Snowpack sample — Buffalo Mountain, Silverthorne, Colorado, USA (1/25/25, 10:11 AM MST)
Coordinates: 39.6222, -106.1139
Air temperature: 22 °F
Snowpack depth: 110 cm
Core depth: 40 cm
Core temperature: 46.4 °F
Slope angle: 12°, slope face: 102°
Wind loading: high
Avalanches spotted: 0
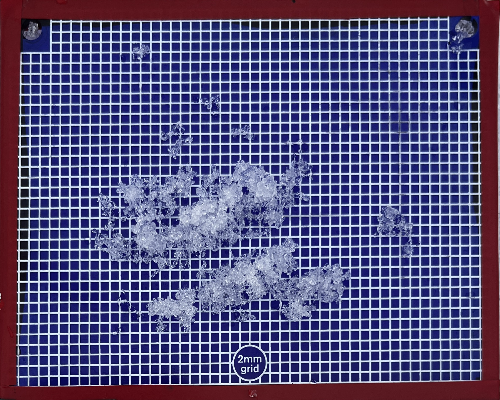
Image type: profile
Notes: No avalanches nearby, collected on the outskirts of a fire break 15 meters from the treeline, on way to Buffalo and Red Mountain